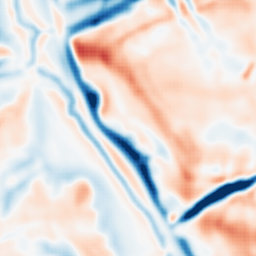
Category: multiscale
Decomposition family: dog
Decomposition parameters: sigma_low: 3
sigma_high: 10
Upsampling method: sinc_blackman
Upsampling parameters: scale: 4
kernel_size: 8
Upsampling scale: 4